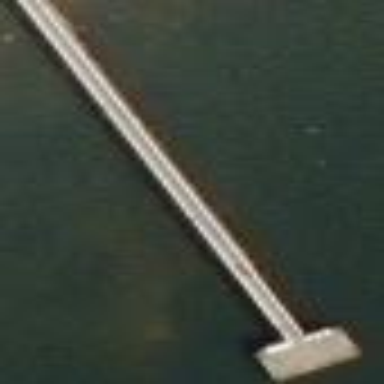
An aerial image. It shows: Industrial port area with man-made pier.